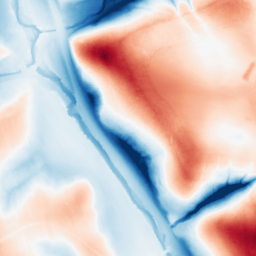
Category: edge_preserving
Decomposition family: guided
Decomposition parameters: radius: 32
eps: 1
Upsampling method: sinc_hamming
Upsampling parameters: scale: 2
kernel_size: 16
Upsampling scale: 2